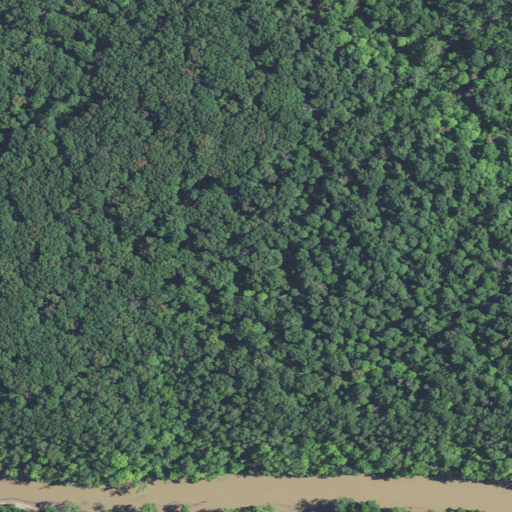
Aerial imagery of ridge(s) in Missouri named Backbone containing deciduous forest, open water, and herbaceous wetlands